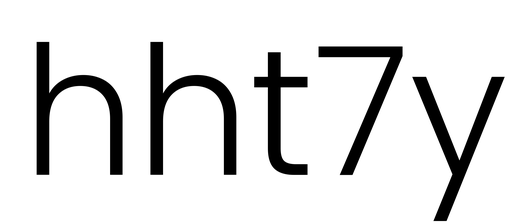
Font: Poppins-Light